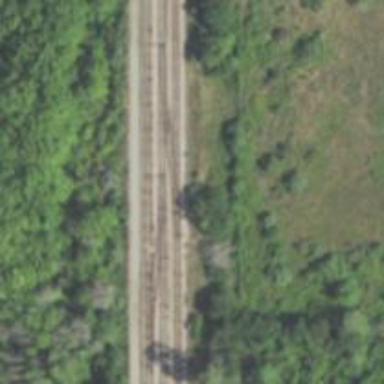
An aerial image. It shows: Railway siding for service.